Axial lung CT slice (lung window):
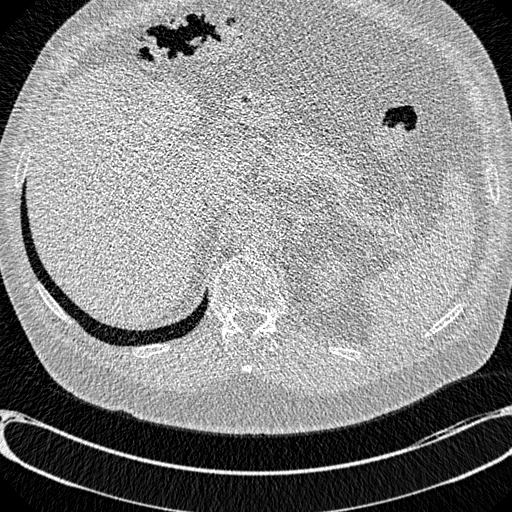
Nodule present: no